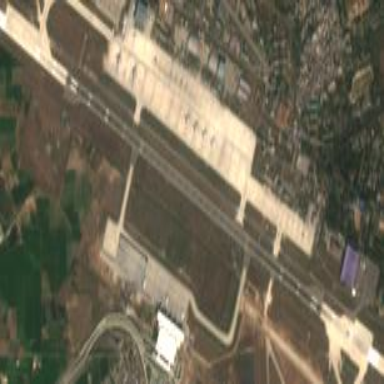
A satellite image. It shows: Asphalt runway at the airport.